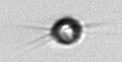
Label: Acanthoica_quattrospina